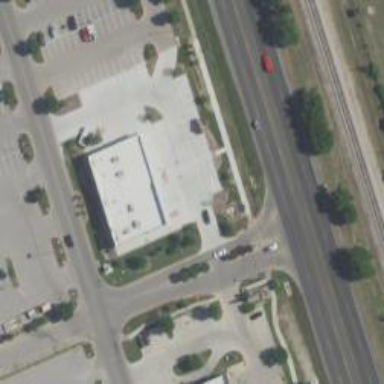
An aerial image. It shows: Healthcare clinic is depicted in the image.